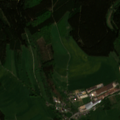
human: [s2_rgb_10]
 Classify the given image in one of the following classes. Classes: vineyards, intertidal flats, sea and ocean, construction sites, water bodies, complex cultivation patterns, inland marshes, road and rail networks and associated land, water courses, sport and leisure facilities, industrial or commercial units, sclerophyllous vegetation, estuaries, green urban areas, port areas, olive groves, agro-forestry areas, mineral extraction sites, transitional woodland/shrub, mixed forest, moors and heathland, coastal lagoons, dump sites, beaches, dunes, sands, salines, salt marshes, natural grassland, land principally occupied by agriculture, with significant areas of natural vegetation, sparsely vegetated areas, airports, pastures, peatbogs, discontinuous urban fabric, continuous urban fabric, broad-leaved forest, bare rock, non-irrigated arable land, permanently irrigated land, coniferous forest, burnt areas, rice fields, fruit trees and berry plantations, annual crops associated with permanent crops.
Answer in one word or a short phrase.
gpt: discontinuous urban fabric, pastures, coniferous forest, mixed forest